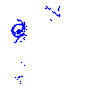
Particle: kaon